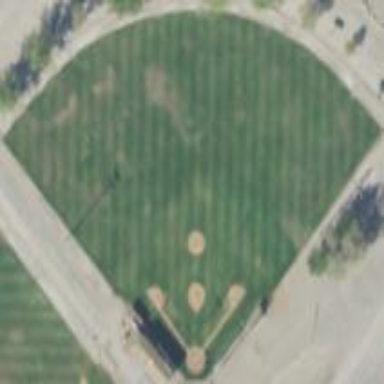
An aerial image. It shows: Baseball pitch for leisure land activities.